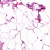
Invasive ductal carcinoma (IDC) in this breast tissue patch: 0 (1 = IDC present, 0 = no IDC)